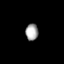
Tissue: prostate
Cell type: T cells
Senescence score: 0.693
Nuclear area (px): 204
Mean DAPI intensity: 166.324